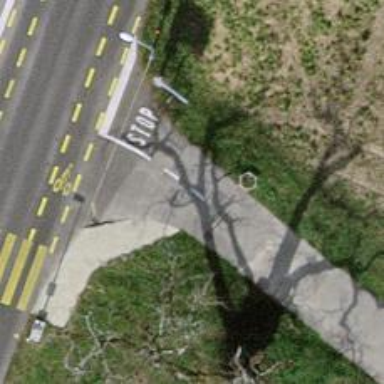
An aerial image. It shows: Pedestrian road with asphalt surface.